Question: I have lot of algebra equations

so how to solve this using javascript.
I need answer for this equation. you have any idea to solve this or any plugin for that.
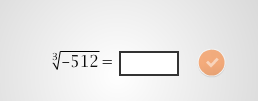
Answer: Let's say you have an algebraic equation: 'x2 - 7x + 12 = 0'.
Then, you can create a function as below:
'''
function f(x) {
var y = x*x - 7*x + 12;
return y;
}
'''
and then apply numerical methods:
'''
var min=-100.0, max=100.0, step=0.1, diff=0.01;
var x = min;
do {
y = f(x);
if(Math.abs(y)<=diff) {
console.log("x = " + Math.round(x, 2));
// not breaking here as there might be multiple roots
}
x+=step;
} while(x <= max);
'''
Above code scans for roots of that quadratic equation in range '[-100, 100]' with '0.1' as a step.
The equation can also taken as user input (by constructing function 'f' using 'eval' function).
You can also use Newton-Raphson or other faster methods to solve algebraic equations in JavaScript.